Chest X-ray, PA view. Patient: 36 years old, sex F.
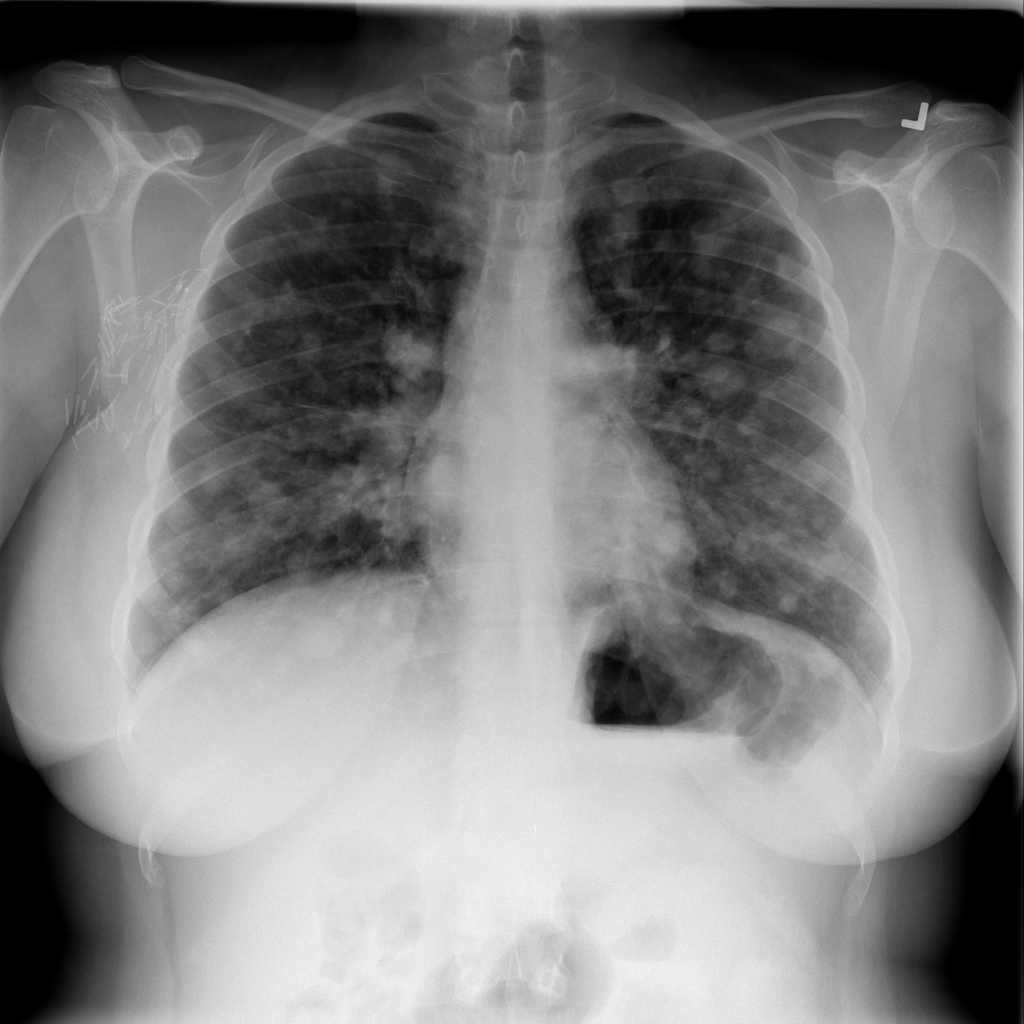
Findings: No Finding